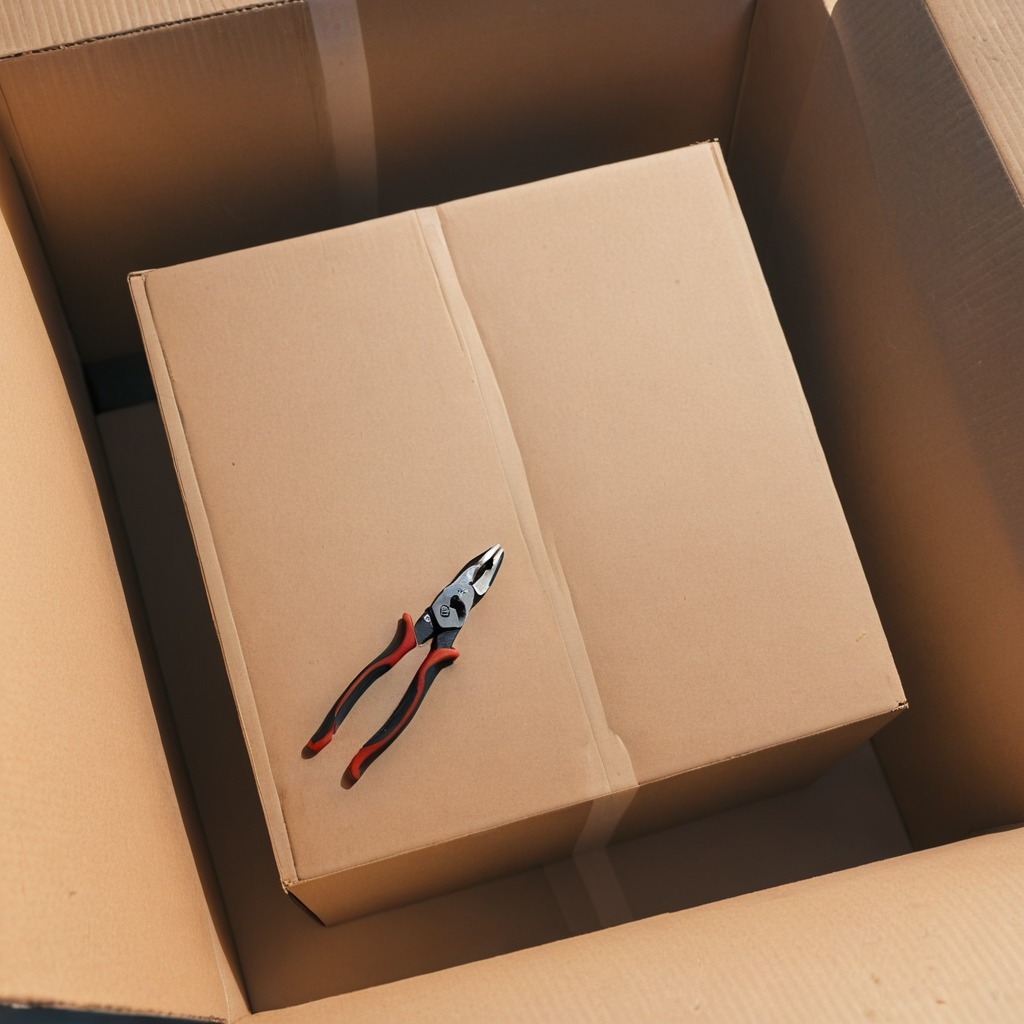
A plier is lying on the cardboard box surface.